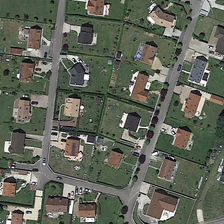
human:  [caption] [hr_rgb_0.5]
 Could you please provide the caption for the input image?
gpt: some buildings and many green trees are in a medium residential area .

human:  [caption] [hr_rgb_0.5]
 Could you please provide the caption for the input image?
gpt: some buildings and many green trees are in a medium residential area .

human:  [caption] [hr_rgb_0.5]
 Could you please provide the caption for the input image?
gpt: some buildings and many green trees are in a medium residential area .

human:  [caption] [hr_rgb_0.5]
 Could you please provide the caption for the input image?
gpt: some buildings and many green trees are in a medium residential area .

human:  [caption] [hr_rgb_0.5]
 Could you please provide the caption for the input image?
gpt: some buildings and many green trees are in a medium residential area .